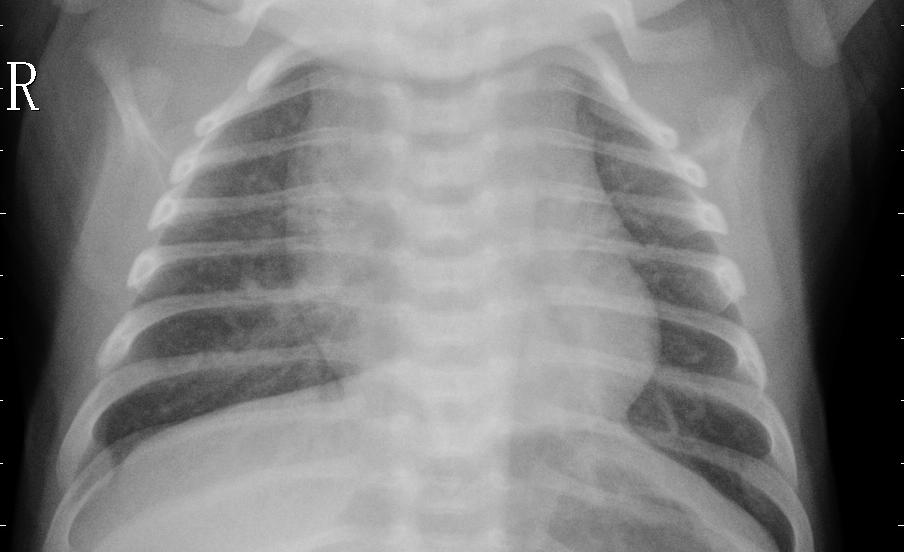
Diagnosis: PNEUMONIA